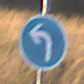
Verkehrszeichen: VorgeschriebeneFahrtrichtungLinks
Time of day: SunriseSunset
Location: Outdoor (Nature)
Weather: Clear
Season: NotSpecified
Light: Natural